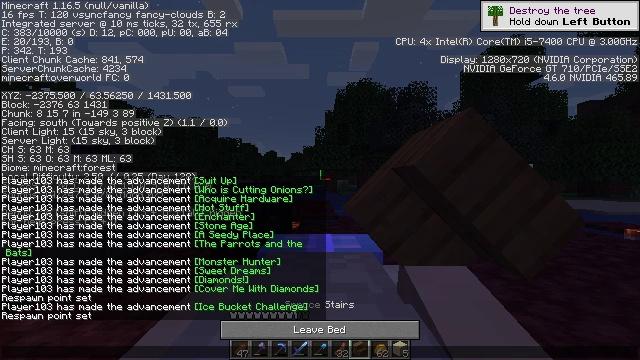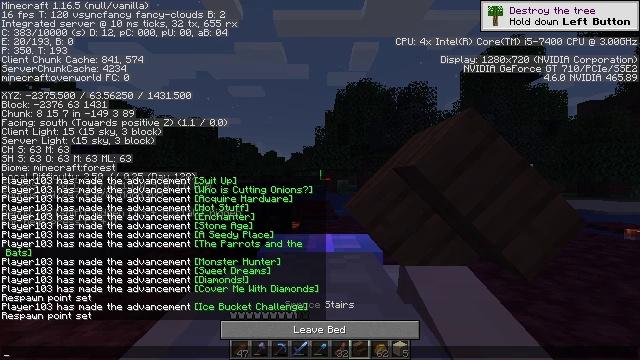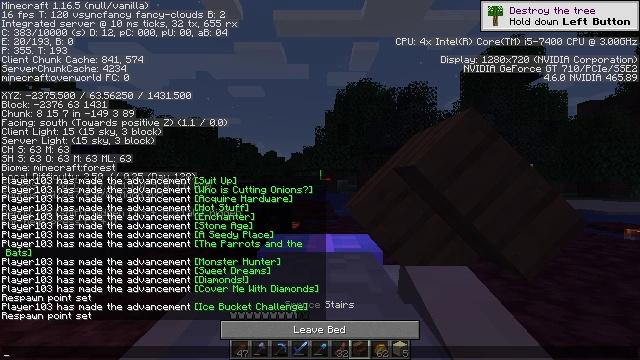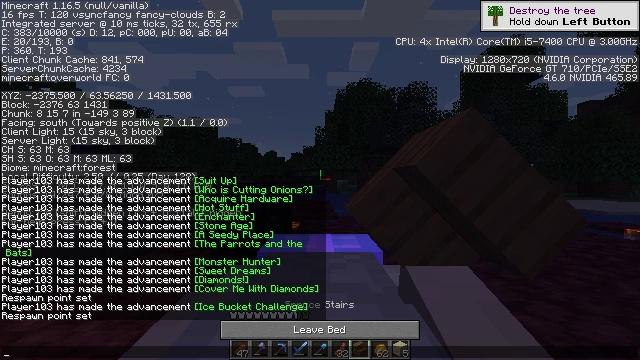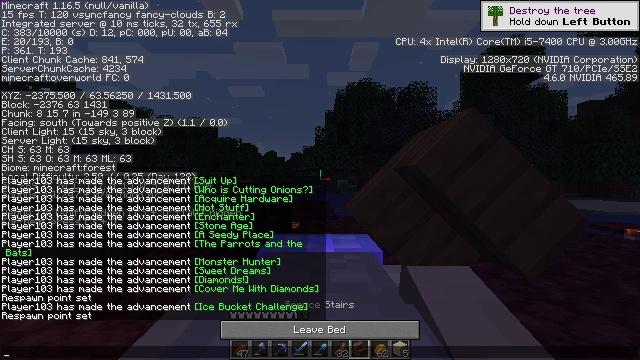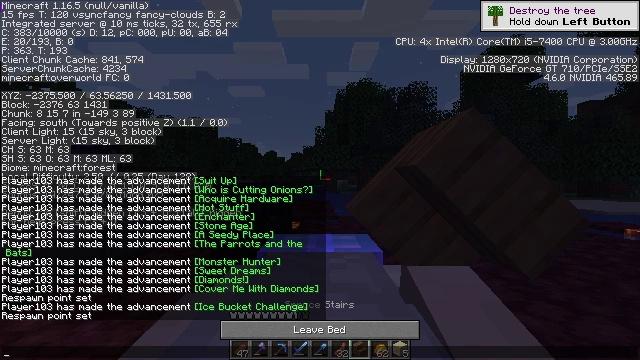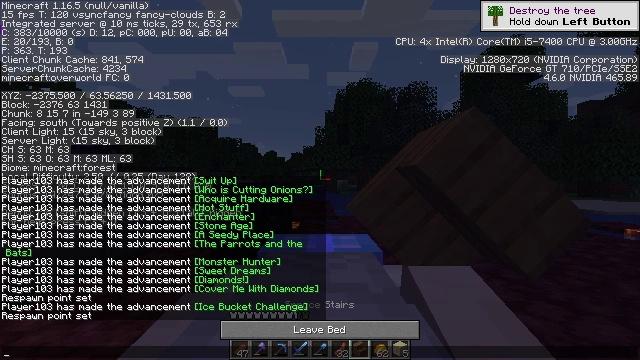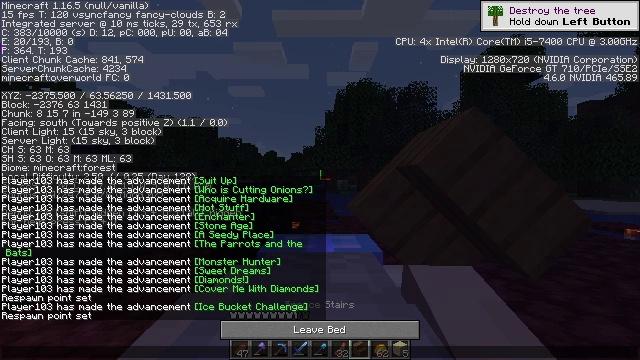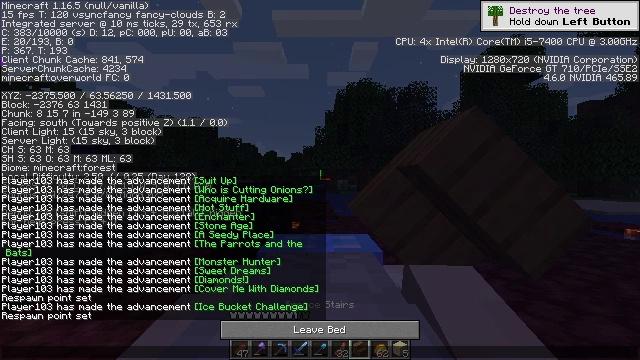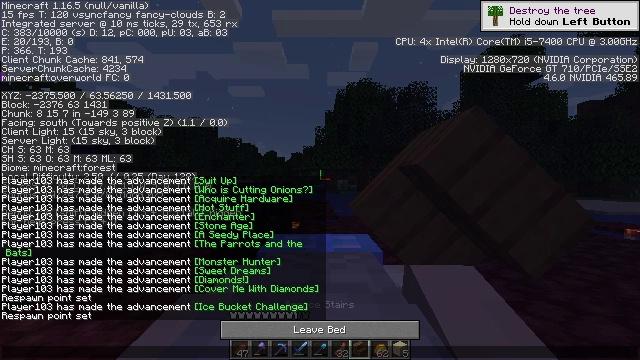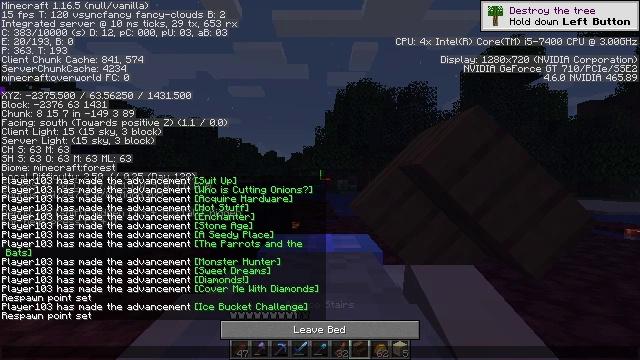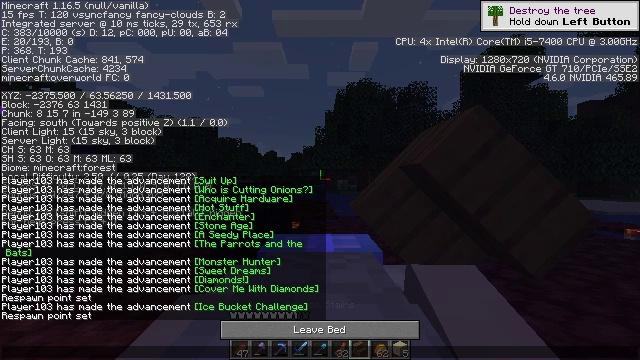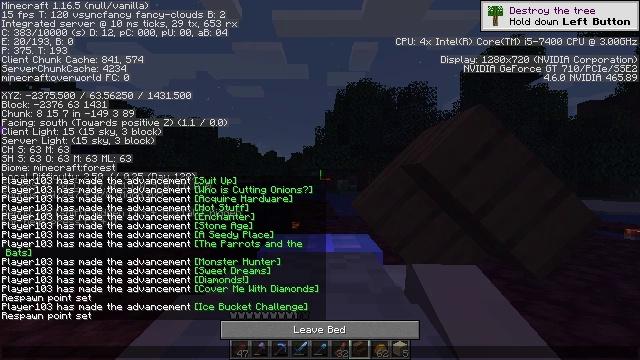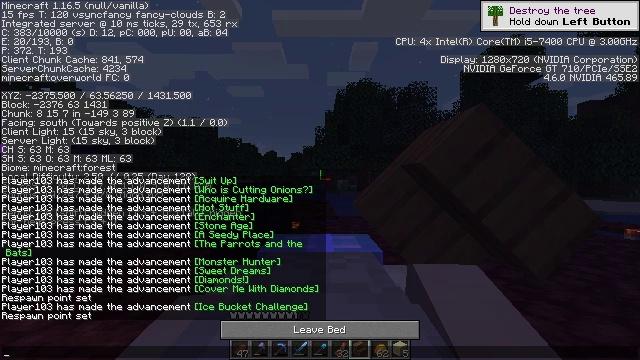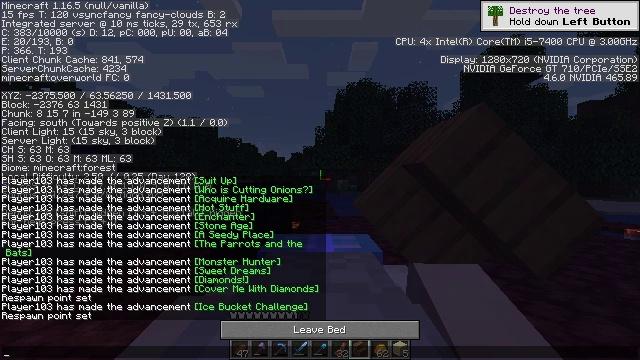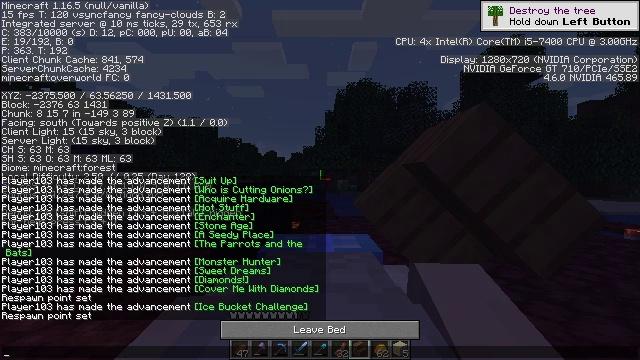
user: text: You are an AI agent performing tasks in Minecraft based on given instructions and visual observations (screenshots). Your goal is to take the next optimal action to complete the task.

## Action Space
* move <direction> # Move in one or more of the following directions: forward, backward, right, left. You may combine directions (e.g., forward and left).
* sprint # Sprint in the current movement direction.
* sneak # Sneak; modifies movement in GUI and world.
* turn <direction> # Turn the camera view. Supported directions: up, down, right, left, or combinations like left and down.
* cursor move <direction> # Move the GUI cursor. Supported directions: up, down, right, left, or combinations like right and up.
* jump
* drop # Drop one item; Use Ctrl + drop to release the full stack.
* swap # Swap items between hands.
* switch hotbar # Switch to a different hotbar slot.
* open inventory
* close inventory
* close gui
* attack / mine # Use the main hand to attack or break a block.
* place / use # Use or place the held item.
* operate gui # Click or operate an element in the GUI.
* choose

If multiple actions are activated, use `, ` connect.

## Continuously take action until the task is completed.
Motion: motion action
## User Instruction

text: Remove spruce stairs from the inventory.
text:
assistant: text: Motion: no_op
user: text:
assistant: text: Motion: no_op
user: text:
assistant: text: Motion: no_op
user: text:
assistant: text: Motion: no_op
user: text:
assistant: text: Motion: no_op
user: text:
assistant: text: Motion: no_op
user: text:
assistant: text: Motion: no_op
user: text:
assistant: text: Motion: no_op
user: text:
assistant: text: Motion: no_op
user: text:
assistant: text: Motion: no_op
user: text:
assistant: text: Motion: no_op
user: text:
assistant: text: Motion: no_op
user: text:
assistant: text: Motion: no_op
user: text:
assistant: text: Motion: no_op
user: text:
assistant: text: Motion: no_op
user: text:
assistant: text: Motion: no_op
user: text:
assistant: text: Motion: no_op
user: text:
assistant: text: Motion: no_op
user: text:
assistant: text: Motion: no_op
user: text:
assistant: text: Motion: no_op
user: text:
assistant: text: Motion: no_op
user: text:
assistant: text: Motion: no_op
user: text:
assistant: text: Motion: no_op
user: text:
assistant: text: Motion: no_op
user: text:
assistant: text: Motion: no_op
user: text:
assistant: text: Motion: no_op
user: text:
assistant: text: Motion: no_op
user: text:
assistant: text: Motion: no_op
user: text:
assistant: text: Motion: no_op
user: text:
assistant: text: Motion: no_op